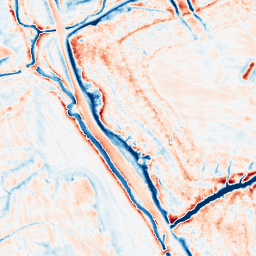
Category: edge_preserving
Decomposition family: anisotropic_diffusion
Decomposition parameters: iterations: 50
kappa: 30
gamma: 0.15
Upsampling method: sinc_blackman
Upsampling parameters: scale: 4
kernel_size: 16
Upsampling scale: 4